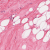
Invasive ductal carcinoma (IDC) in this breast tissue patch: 0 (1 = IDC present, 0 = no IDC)